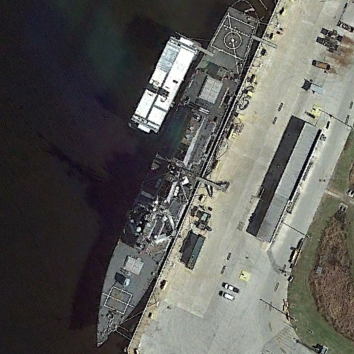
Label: destroyer